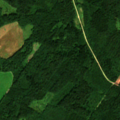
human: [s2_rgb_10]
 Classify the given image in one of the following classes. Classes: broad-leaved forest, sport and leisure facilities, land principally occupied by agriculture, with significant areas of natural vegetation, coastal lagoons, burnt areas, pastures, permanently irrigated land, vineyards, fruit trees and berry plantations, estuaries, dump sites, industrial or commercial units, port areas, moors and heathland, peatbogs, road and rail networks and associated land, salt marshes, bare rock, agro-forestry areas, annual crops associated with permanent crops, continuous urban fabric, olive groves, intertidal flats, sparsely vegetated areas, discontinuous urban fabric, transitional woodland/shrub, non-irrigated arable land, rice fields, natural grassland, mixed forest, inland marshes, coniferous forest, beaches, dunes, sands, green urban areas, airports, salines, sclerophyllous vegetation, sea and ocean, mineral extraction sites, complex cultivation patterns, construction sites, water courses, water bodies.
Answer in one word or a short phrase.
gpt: pastures, mixed forest, transitional woodland/shrub